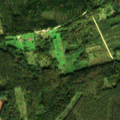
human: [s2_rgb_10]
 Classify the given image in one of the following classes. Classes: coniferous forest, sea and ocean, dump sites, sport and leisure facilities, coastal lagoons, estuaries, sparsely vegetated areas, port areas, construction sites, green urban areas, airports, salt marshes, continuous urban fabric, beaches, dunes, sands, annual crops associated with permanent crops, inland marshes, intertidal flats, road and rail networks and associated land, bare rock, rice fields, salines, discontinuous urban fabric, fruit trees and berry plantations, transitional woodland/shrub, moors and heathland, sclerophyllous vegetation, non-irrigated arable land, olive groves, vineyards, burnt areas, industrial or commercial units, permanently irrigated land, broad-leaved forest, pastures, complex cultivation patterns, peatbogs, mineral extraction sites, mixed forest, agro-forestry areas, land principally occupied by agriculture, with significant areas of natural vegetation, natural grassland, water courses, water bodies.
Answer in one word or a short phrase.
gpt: coniferous forest, mixed forest, transitional woodland/shrub, water bodies